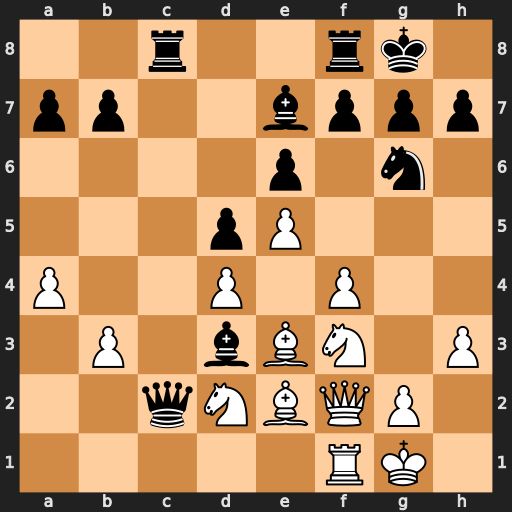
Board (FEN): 2r2rk1/pp2bppp/4p1n1/3pP3/P2P1P2/1P1bBN1P/2qNBQP1/5RK1
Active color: w
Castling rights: -
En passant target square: -
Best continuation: Ne1 Bh4 g3 Bxg3 Qxg3 Bxe2 Nxc2